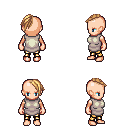
a pixel art fantasy rpg character, female body template, human, light skin, white tunic, gold greaves, light blonde long mohawk hairstyle, four views (front, back, left, right), 2x2 character sprite sheet, small pixel art, hard edges, no anti-aliasing